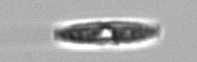
Label: pennate